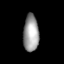
Tissue: lung
Cell type: Smooth muscle cells
Senescence score: 0.8163
Nuclear area (px): 561
Mean DAPI intensity: 156.225